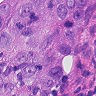
Metastatic tissue present: yes